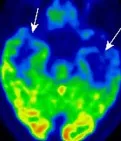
18F-FDG PET/CT imaging. Sagittal.
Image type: radiology (mri)